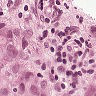
Metastatic tissue present: yes